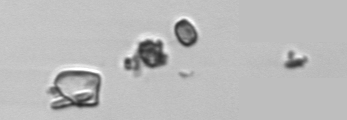
Label: Thalassiosira_TAG_external_detritus